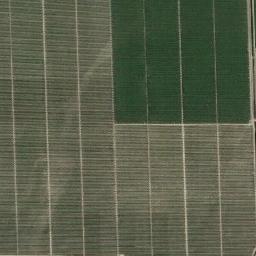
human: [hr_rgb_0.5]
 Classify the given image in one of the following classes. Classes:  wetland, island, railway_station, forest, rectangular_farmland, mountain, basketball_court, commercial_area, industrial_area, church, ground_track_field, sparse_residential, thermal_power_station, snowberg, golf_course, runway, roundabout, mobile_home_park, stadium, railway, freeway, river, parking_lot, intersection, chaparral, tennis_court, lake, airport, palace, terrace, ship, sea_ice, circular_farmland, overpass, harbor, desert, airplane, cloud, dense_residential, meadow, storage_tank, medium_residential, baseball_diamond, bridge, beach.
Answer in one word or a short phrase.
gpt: rectangular_farmland